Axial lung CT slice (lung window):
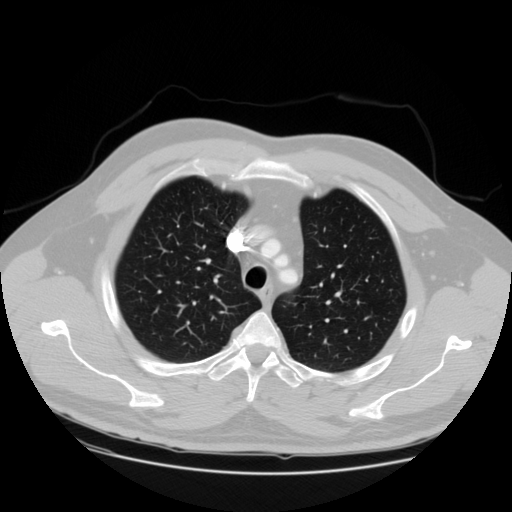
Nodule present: no